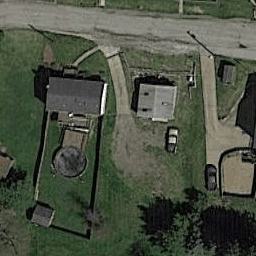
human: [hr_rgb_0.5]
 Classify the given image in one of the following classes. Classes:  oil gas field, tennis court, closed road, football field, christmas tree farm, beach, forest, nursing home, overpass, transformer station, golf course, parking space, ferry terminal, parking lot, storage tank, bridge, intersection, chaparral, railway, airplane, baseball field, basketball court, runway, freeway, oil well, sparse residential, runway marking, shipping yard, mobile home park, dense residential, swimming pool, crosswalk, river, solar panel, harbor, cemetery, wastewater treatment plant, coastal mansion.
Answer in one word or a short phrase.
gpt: sparse residential